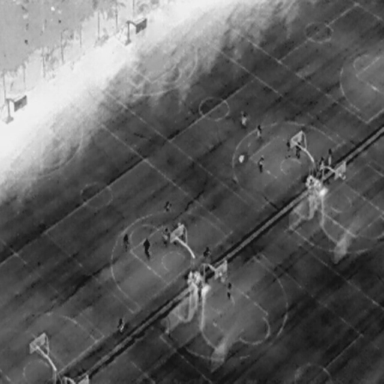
There are 13 People in the infrared image.